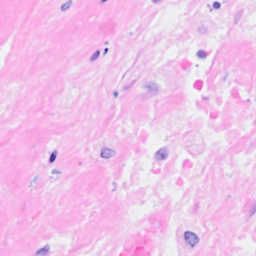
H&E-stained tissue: Breast